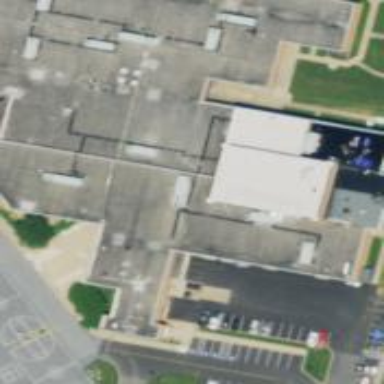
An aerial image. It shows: School building.